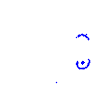
Particle: proton